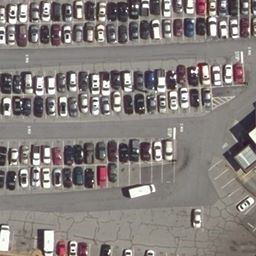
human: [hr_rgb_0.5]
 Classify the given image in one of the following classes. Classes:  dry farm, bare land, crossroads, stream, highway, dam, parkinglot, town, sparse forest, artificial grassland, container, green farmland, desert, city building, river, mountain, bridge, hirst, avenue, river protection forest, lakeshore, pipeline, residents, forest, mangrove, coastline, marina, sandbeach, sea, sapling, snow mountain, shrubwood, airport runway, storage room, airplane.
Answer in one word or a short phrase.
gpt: parkinglot